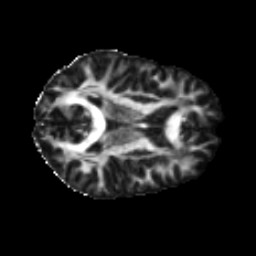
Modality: FA
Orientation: axial
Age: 49
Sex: male
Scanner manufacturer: ge
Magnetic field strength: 3 T
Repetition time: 7.8 s
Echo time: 0.0611 s